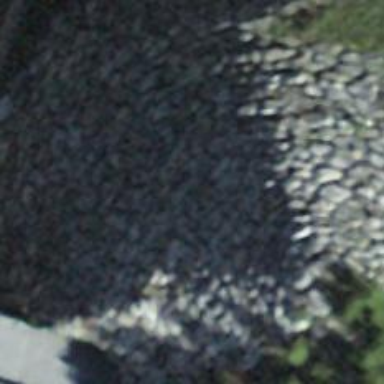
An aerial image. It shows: Embankment has been constructed as man-made feature.